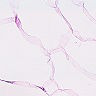
Metastatic tissue present: no